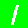
Digit: 1